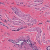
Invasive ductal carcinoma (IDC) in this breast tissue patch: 0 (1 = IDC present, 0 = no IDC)